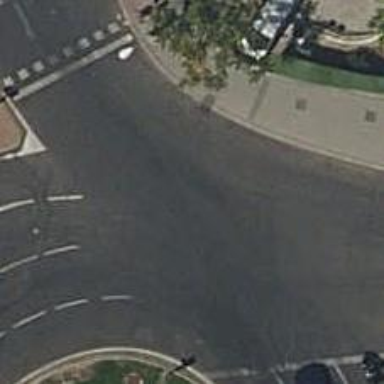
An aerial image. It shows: Tertiary road with asphalt surface leading to roundabout junction.